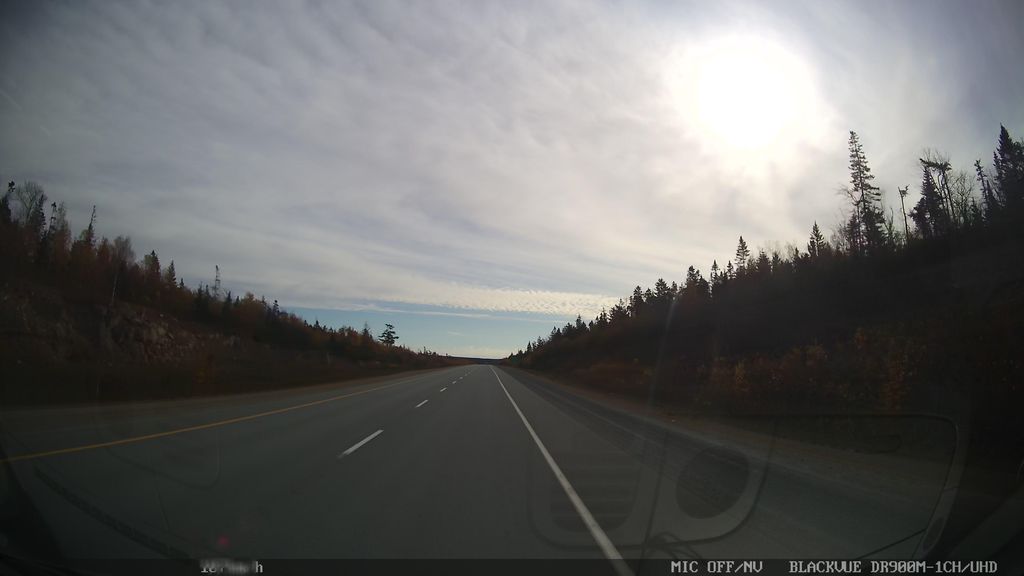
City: halifax